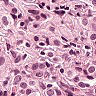
Metastatic tissue present: yes